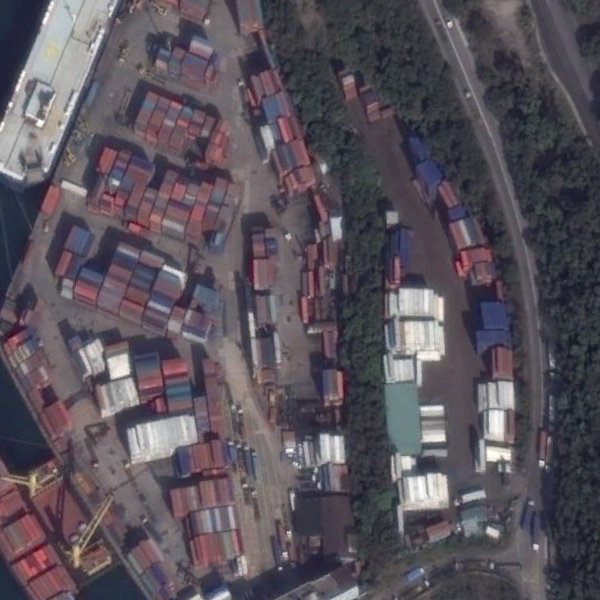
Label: Industrial